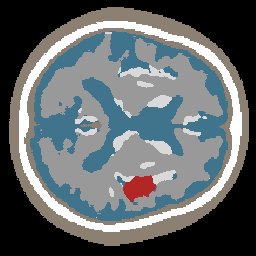
Label: lesion